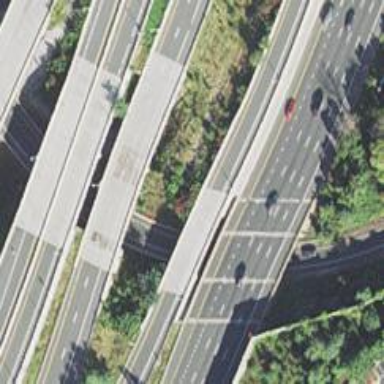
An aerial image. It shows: Bridge on motorway link.